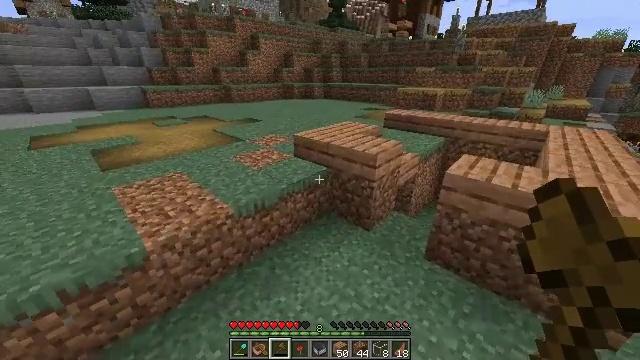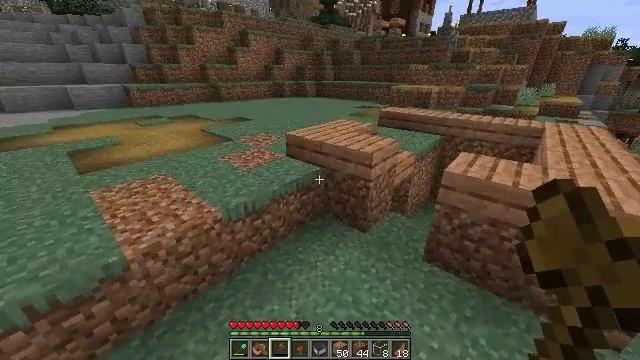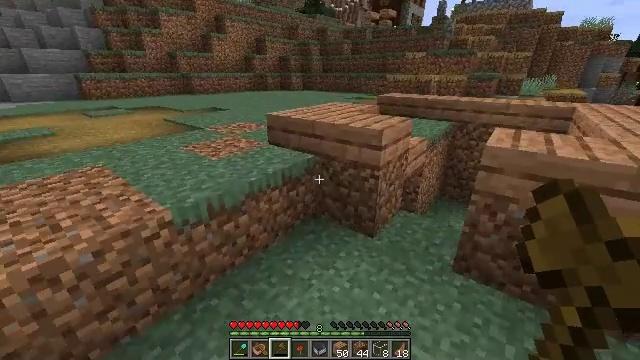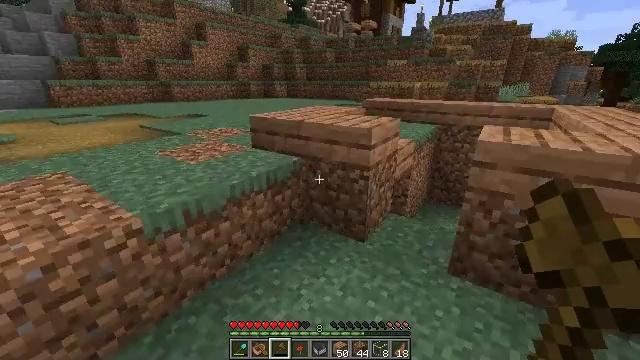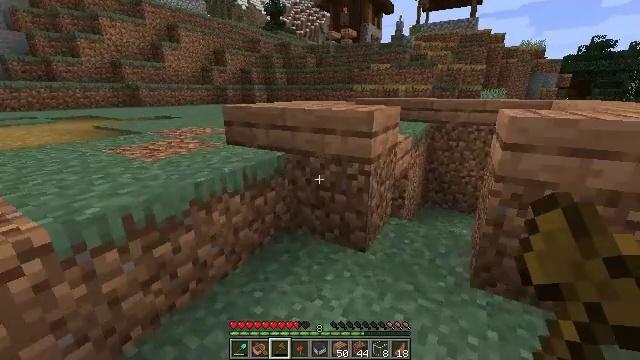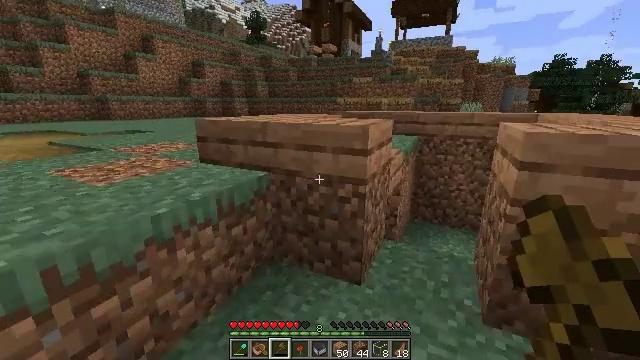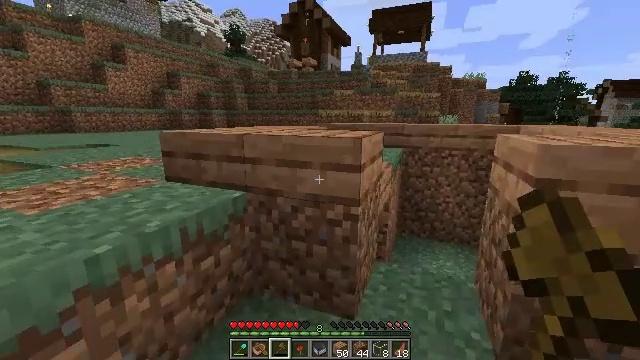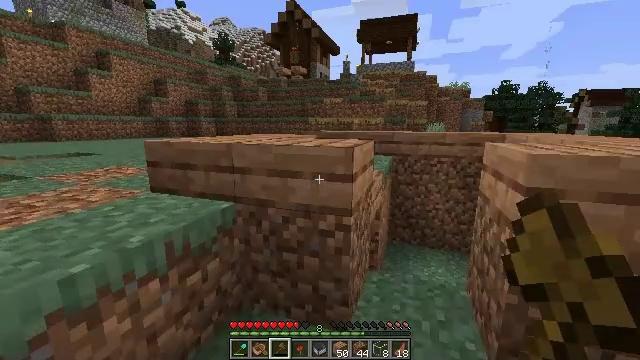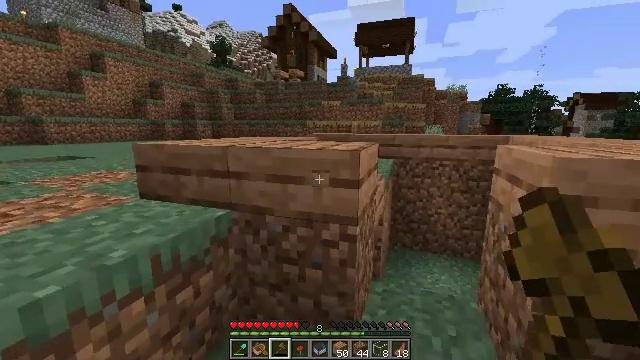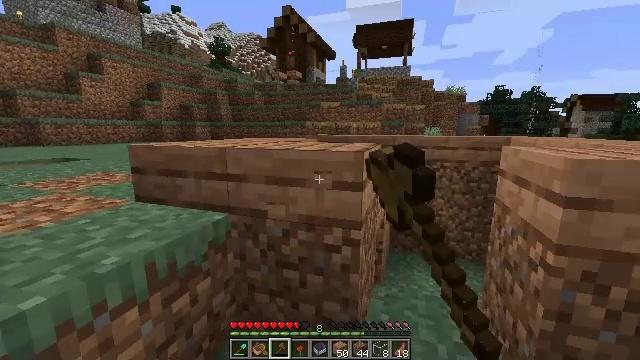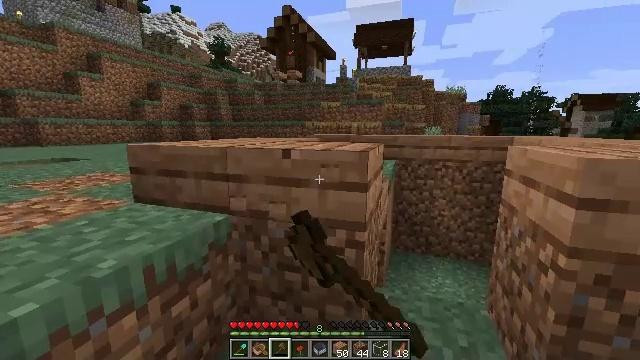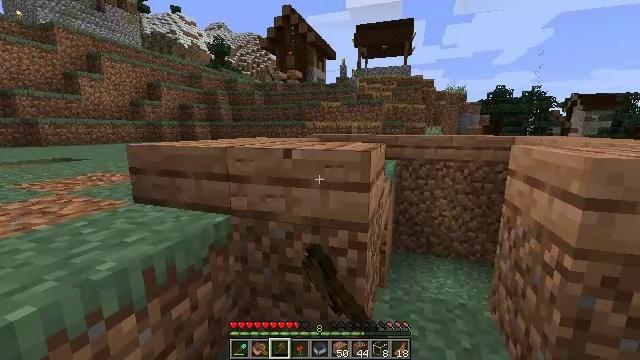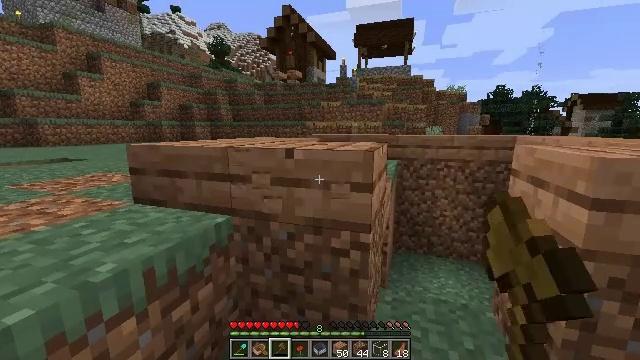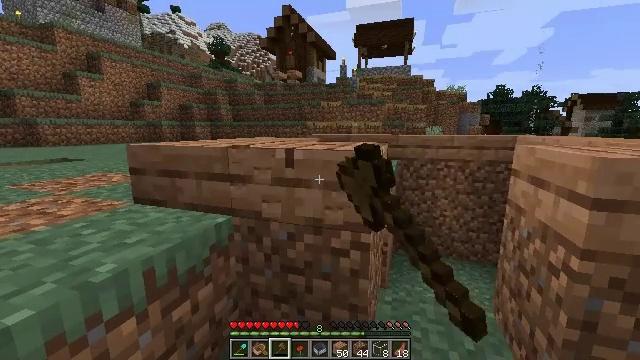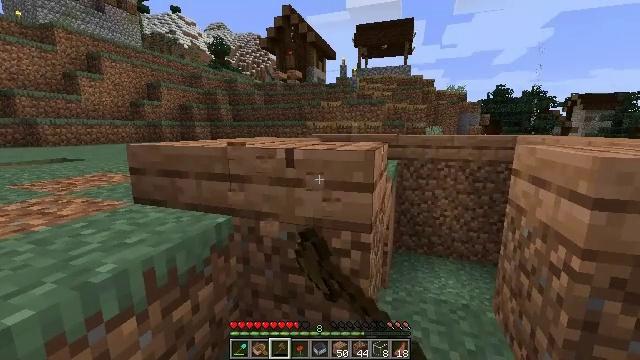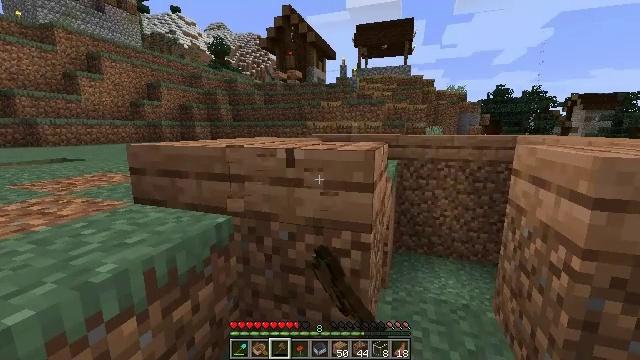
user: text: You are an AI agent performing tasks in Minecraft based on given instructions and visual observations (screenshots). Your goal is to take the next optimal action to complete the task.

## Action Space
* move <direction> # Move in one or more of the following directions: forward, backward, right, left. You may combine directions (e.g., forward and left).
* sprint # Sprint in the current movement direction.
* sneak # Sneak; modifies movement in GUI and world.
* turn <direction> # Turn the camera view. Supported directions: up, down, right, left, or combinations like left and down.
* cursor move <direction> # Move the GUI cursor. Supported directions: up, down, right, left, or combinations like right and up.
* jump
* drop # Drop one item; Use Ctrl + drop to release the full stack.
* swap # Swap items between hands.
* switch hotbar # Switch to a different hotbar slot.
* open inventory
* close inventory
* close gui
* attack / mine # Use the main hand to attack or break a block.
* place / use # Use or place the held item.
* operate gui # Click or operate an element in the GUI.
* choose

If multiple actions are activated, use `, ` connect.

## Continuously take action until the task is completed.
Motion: motion action
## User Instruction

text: Collect the jungle slab by destroying it.
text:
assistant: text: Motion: move forward, turn right
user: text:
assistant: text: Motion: move forward, turn right and up
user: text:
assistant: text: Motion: move forward, turn right and up
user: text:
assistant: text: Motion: move forward, turn right and up
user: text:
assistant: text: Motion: move forward, turn right and up
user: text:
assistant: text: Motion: move forward, turn right and up
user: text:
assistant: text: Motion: turn right and up
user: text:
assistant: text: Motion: attack / mine
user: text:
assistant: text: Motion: attack / mine
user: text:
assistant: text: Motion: attack / mine
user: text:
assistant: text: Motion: attack / mine
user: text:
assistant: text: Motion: attack / mine
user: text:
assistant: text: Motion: attack / mine
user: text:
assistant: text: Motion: attack / mine
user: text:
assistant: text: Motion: attack / mine
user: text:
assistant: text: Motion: attack / mine
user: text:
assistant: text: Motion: attack / mine
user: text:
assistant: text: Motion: attack / mine
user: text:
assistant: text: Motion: attack / mine
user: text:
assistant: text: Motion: attack / mine
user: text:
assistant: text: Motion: attack / mine
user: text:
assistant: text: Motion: attack / mine
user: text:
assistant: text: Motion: attack / mine
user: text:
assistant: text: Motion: attack / mine
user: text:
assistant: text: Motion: attack / mine
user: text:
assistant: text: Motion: attack / mine
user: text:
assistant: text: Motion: attack / mine
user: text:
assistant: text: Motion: attack / mine
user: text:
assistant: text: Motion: attack / mine
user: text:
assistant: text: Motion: attack / mine